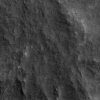
Atmospheric dust classification: not_dusty